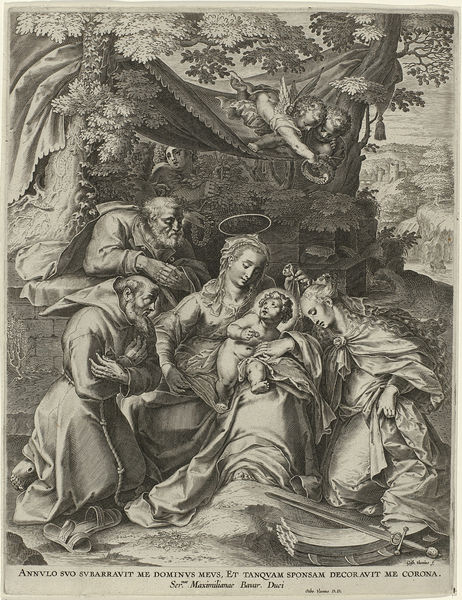
Titel: Mystieke huwelijk van H. Catharina van Alexandrië
Künstler: Gijsbert van Veen
Standort: Amsterdam
Institution: Rijksmuseum
Schlagwörter: baum, flügel, laub, frau, männer, falten, johannes, vorhang, gewand, kind, locken, engel, baby, zopf, draußen, schwarz weiß, stich, schwert, kranz, kleinkind, heiligenschein, christus, jesus, christlich, heilig, putten, maria, maria magdalena, petrus, klassisch, geburt, latein, apostel, paulus, 1500